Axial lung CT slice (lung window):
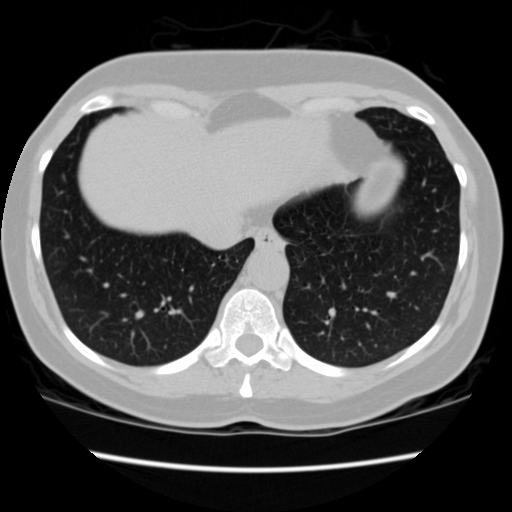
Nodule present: no